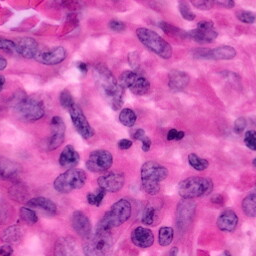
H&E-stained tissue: Pancreatic